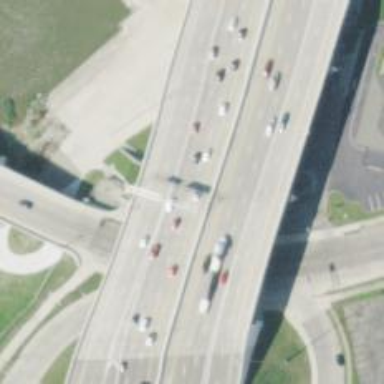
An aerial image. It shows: Bridge over motorway.